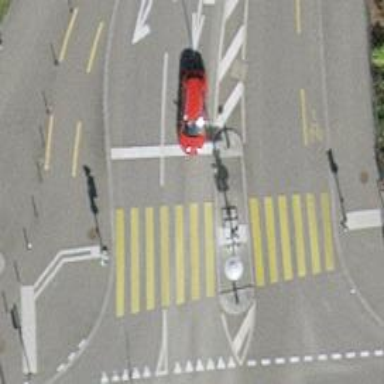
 there are traffic signals and zebra crossing."